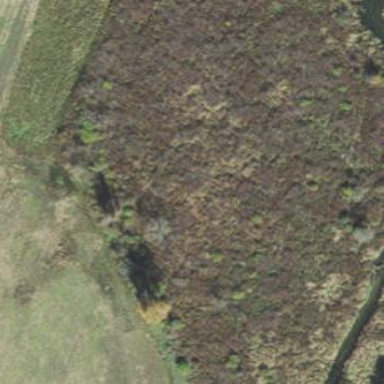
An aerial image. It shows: Landscape with heath vegetation.